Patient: sex M, age 44
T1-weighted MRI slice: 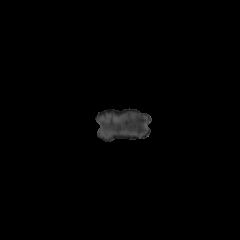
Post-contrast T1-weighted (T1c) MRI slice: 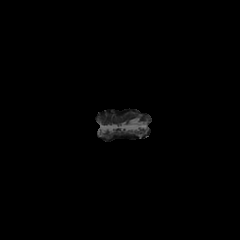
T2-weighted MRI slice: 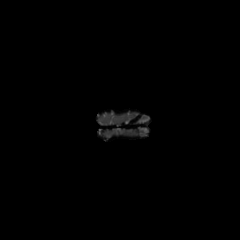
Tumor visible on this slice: no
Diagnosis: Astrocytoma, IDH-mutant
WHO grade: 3